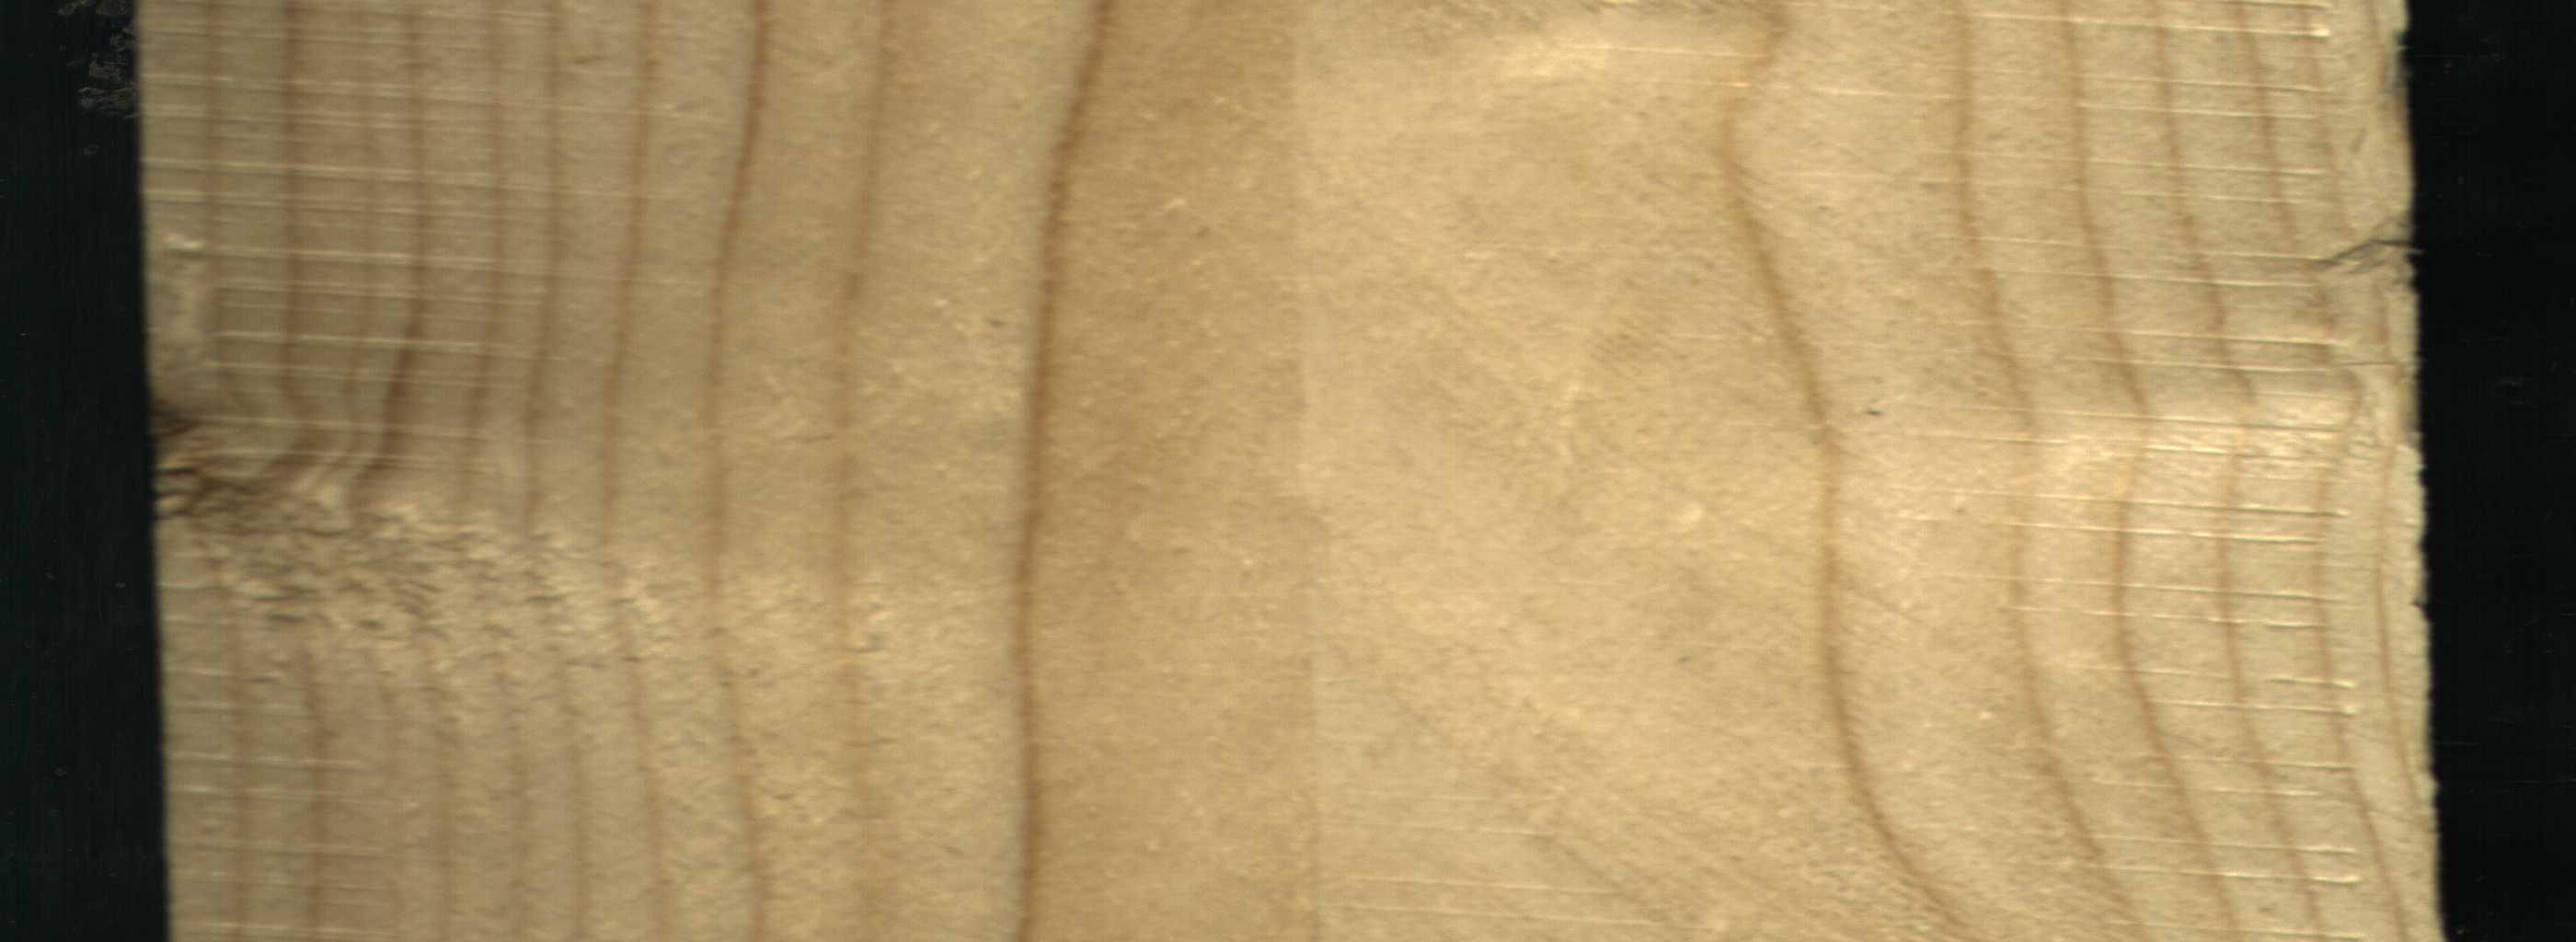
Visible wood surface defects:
Live_Knot